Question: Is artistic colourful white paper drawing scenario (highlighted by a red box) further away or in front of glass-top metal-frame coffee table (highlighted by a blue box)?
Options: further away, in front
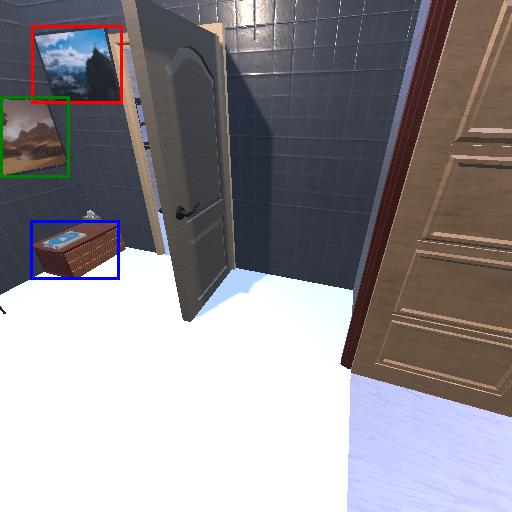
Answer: further away